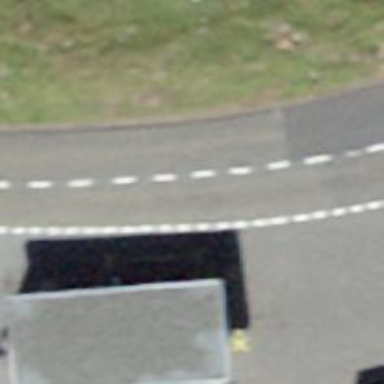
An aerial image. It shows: Bus stop with designated stop position for public transport.